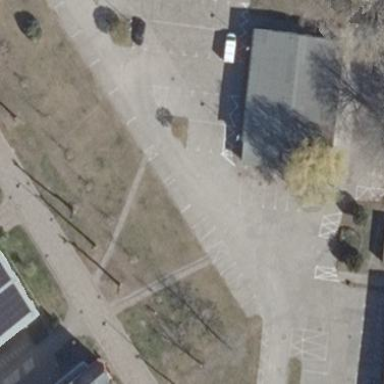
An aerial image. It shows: Parking area with surface.